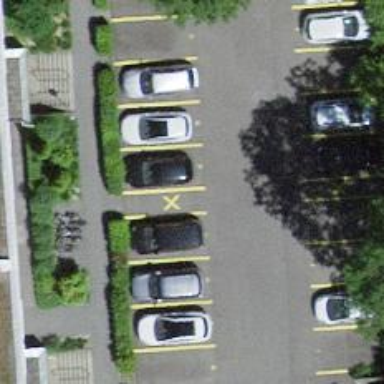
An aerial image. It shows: Asphalt parking aisle road.